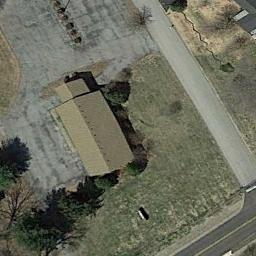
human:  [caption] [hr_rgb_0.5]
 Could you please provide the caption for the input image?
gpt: There are several houses on the grass, And behind them are lush woods .

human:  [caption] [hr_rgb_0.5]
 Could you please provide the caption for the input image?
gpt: There is a house in a sparse residential area surrounded by farmland and a road .

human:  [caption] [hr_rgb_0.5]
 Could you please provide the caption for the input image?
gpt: There is a road next to the sparse residential .

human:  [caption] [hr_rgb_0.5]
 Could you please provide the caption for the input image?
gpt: The sparse residential is on the grass next to a road .

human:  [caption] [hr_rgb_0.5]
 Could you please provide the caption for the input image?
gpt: A sparse residential area with a yellow building beside the road .